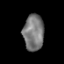
Tissue: prostate
Cell type: B cells
Senescence score: 0.7642
Nuclear area (px): 726
Mean DAPI intensity: 121.251